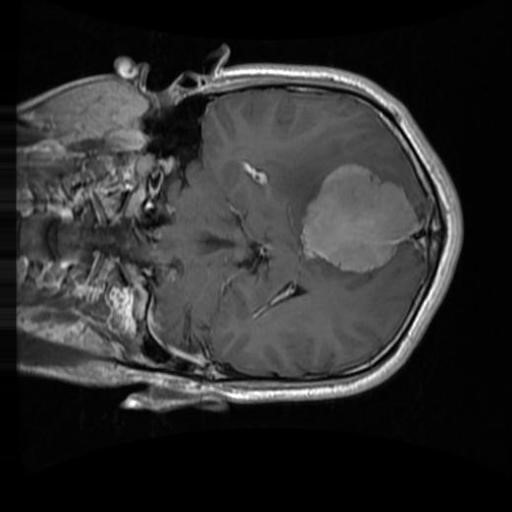
Label: brain_menin